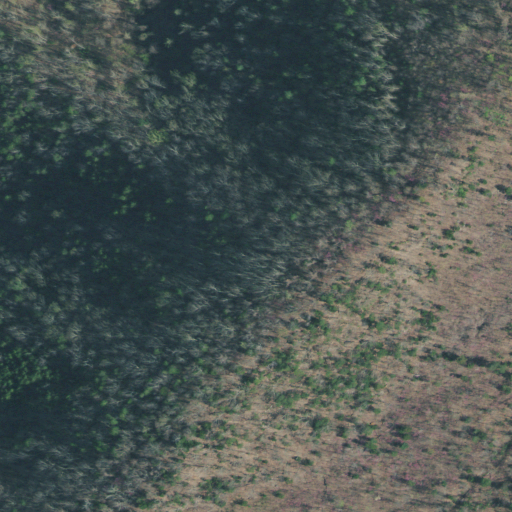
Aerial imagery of mountain in Tennessee named Kelly Knob containing deciduous forest, mixed forest, and evergreen forest